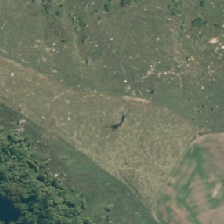
Land cover: low_producing_grassland